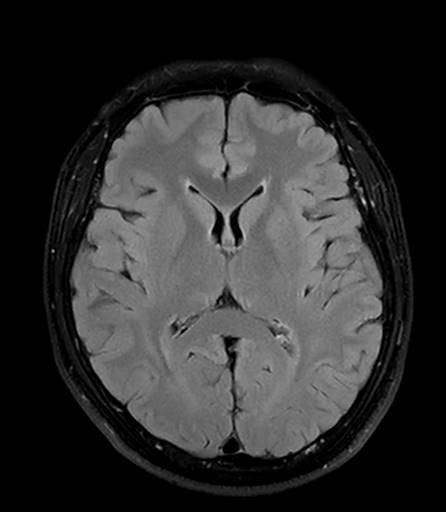
Label: notumor